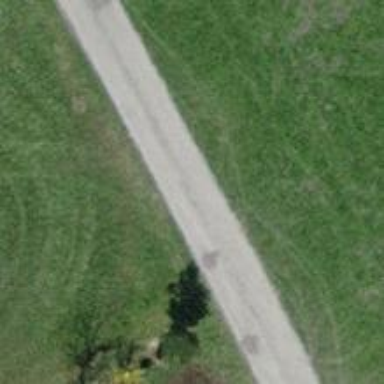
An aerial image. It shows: Gravel track with Grade 3 quality.